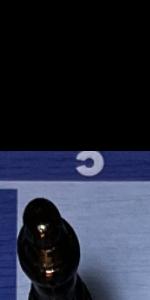
Label: Empty